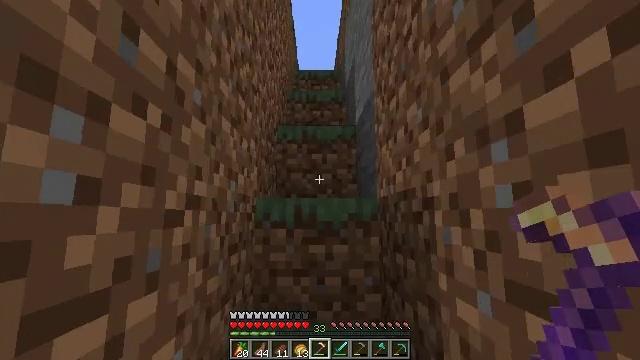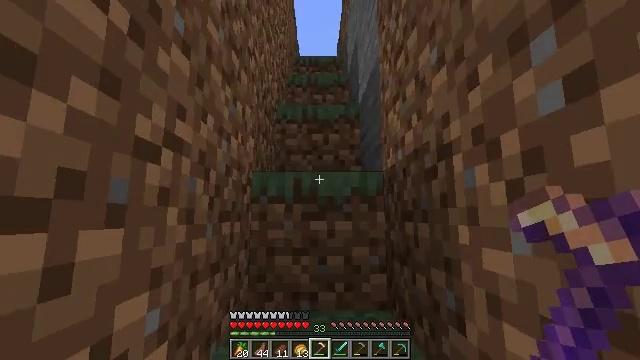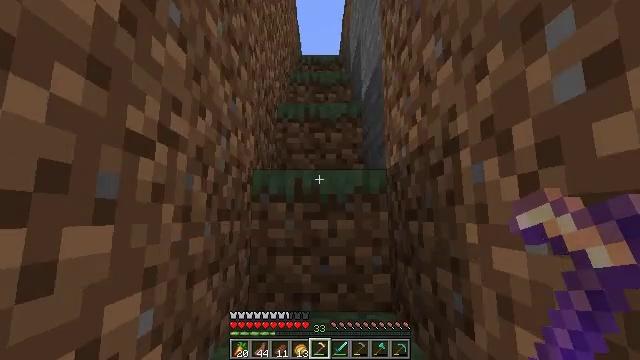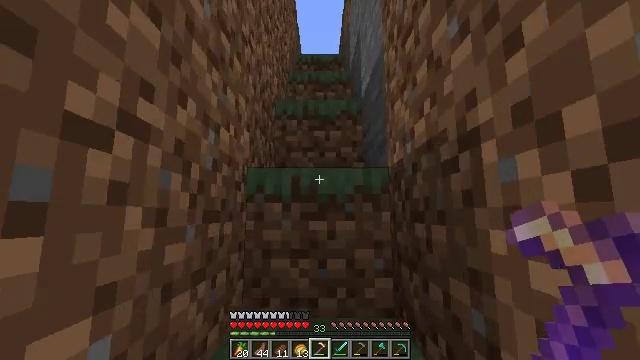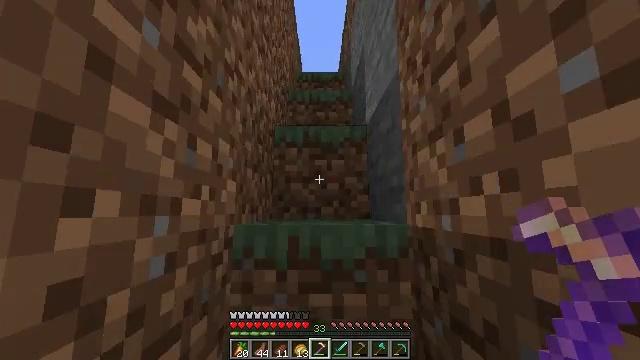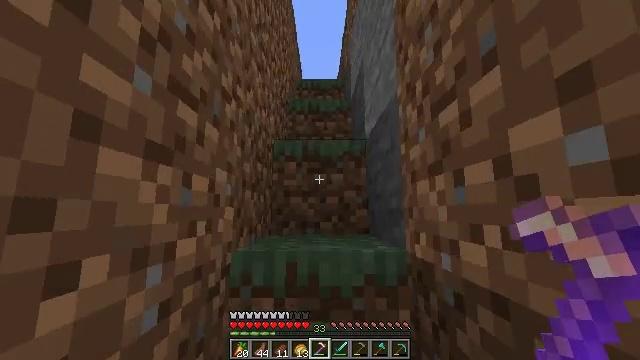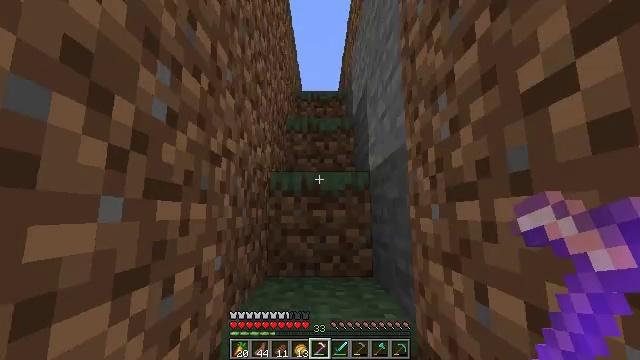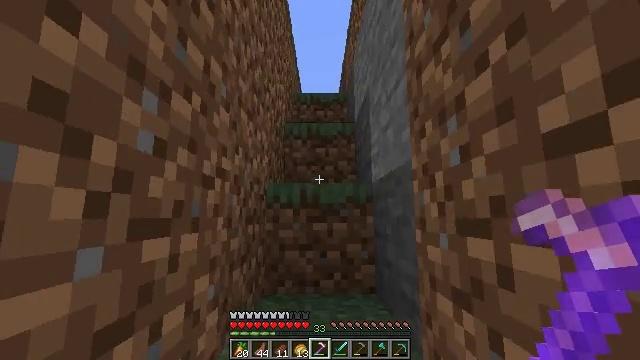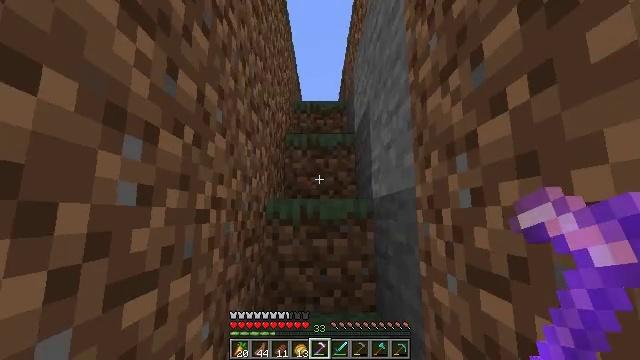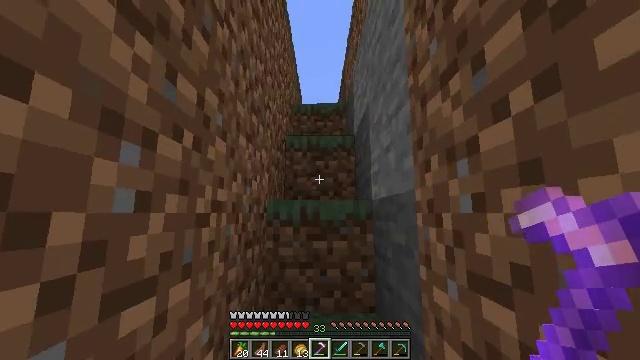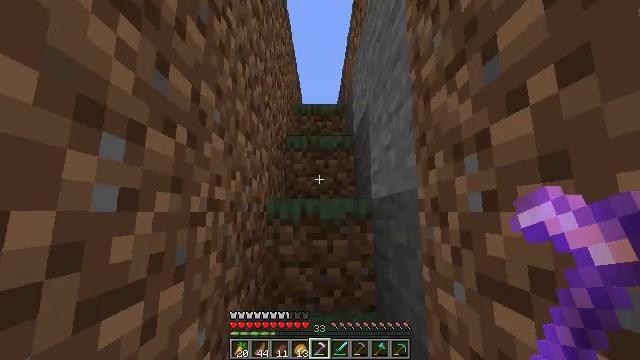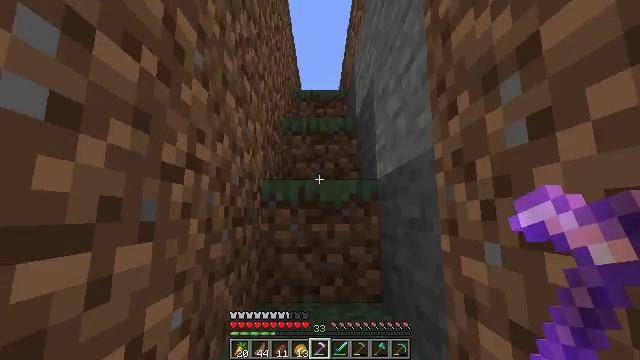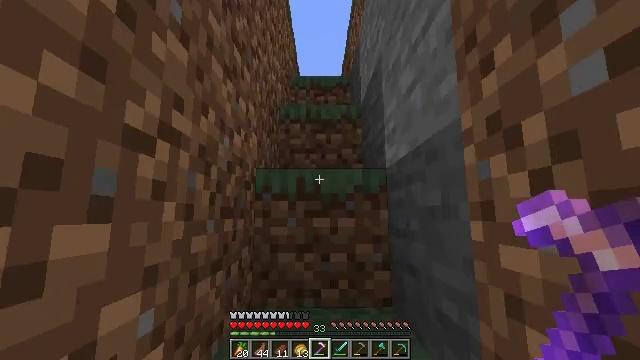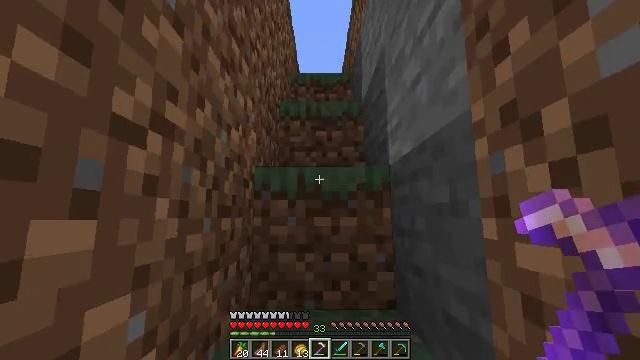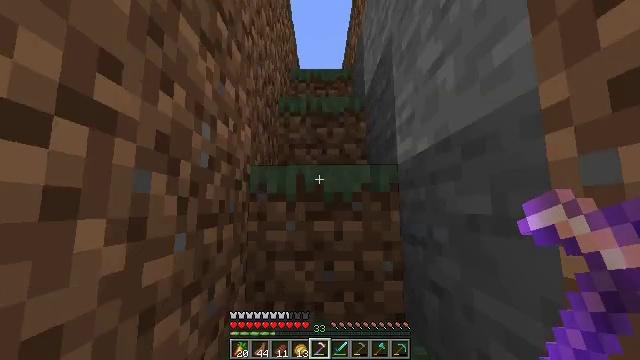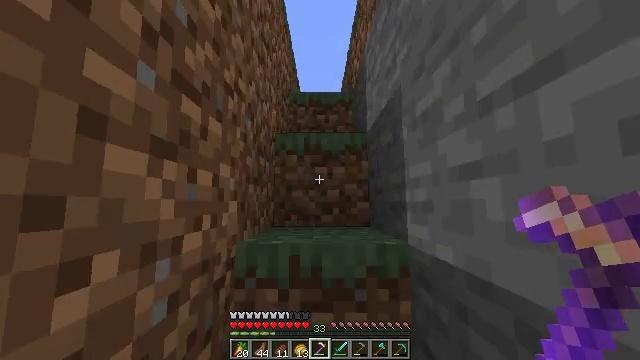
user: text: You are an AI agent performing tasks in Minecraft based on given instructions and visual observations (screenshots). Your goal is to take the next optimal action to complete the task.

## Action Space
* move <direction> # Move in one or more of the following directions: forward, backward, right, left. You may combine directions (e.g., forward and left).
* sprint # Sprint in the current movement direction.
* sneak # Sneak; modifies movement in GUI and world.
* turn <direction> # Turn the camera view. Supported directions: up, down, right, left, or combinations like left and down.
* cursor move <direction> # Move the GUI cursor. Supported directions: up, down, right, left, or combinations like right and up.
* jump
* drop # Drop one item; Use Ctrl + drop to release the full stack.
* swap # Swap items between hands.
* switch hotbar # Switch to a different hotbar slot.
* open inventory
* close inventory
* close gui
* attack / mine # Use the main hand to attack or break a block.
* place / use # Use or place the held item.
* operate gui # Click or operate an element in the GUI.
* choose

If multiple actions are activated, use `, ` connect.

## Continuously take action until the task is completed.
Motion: motion action
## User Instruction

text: Dig up carrots from the soil.
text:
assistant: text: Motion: move forward, jump
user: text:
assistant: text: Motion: move forward, sprint, jump
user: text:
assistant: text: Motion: move forward, sprint, jump
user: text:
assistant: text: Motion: move forward, sprint, jump
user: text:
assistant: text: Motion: move forward, sprint, jump
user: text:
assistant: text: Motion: move forward, sprint, jump
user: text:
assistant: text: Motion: move forward, jump
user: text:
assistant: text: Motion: move forward, jump
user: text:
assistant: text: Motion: move forward, jump
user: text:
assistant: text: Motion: move forward, jump
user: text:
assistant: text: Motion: move forward, jump
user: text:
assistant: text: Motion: move forward, sprint, jump
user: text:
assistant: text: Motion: move forward, sprint, jump
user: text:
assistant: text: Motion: move forward, sprint, turn down, jump
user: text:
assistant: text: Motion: move forward, sprint, jump
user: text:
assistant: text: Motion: move forward, sprint, jump
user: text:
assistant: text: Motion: move forward, jump
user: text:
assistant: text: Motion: move forward, jump
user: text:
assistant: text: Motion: move forward, jump
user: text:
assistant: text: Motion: move forward, jump
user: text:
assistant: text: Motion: move forward, jump
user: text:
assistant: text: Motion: move forward, jump
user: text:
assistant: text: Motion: move forward, sprint, jump
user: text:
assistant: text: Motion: move forward, sprint, turn down, jump
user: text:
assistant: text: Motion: move forward, sprint, jump
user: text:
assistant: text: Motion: move forward, sprint, jump
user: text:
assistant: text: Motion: move forward, sprint, turn down, jump
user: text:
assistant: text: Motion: move forward, turn down, jump
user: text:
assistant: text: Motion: move forward, turn down, jump
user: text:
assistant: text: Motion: move forward, turn down, jump